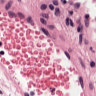
Metastatic tissue present: no